Interaction volume radius: 10 \u00c5
Interaction volume height: 20 \u00c5
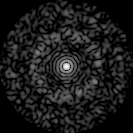
Disorder parameter: 0.8101